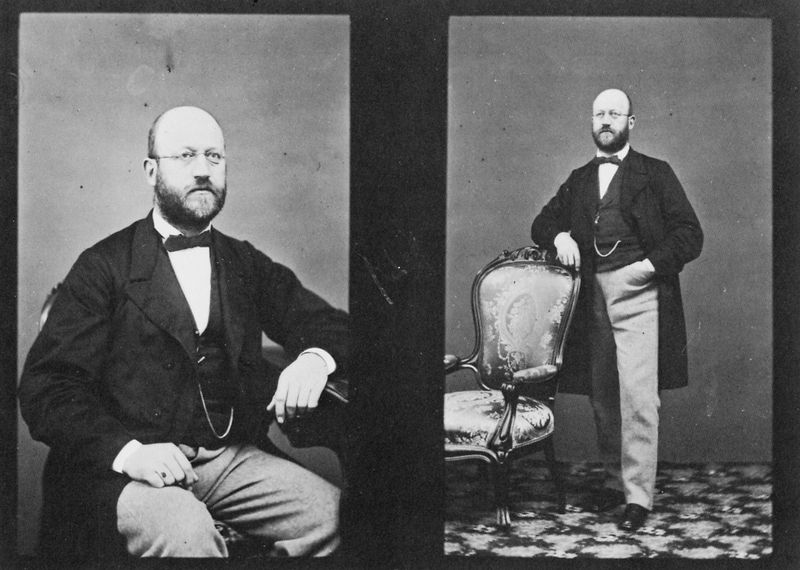
Titel: Herr Breda
Künstler: Gebrüder Alinari
Schlagwörter: mann, sitzen, schwarz, stuhl, weiss, blick, teppich, bart, hemd, hose, jacke, stehen, hände, portrait, porträt, haare, pose, sessel, sitzend, stehend, kette, glatze, atelier, knöpfe, fliege, weste, ring, foto, fotografie, photographie, brille, photo, uhrenkette, uhrkette, taschenuhr, fotoatelier, gilet, mnann